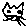
Label: cat